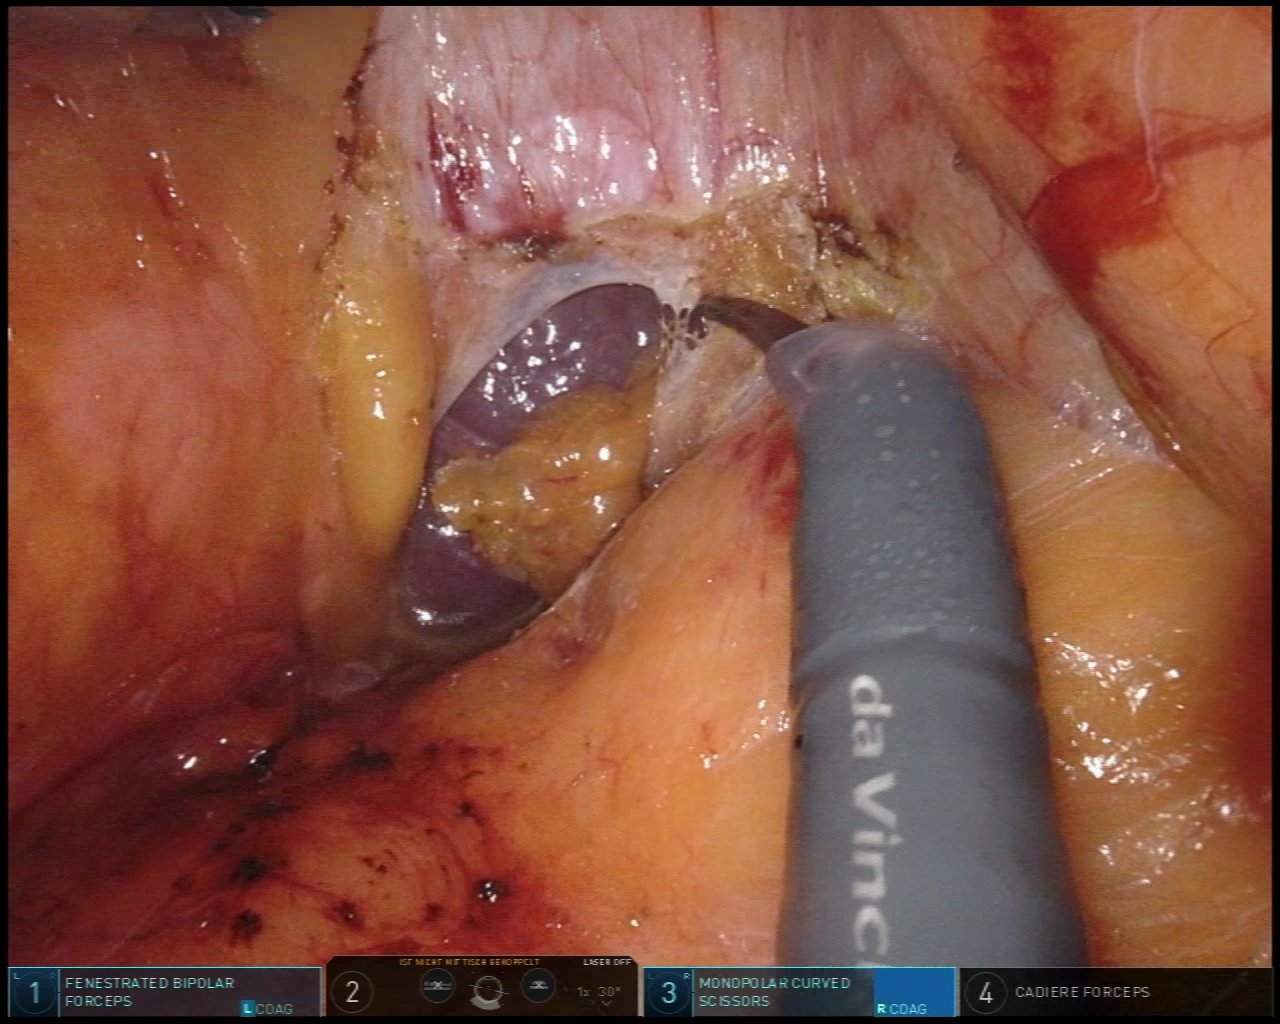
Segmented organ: pancreas
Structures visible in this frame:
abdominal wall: no
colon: no
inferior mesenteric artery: no
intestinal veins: no
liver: no
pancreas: yes
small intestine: no
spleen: yes
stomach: no
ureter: no
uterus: no
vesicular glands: no